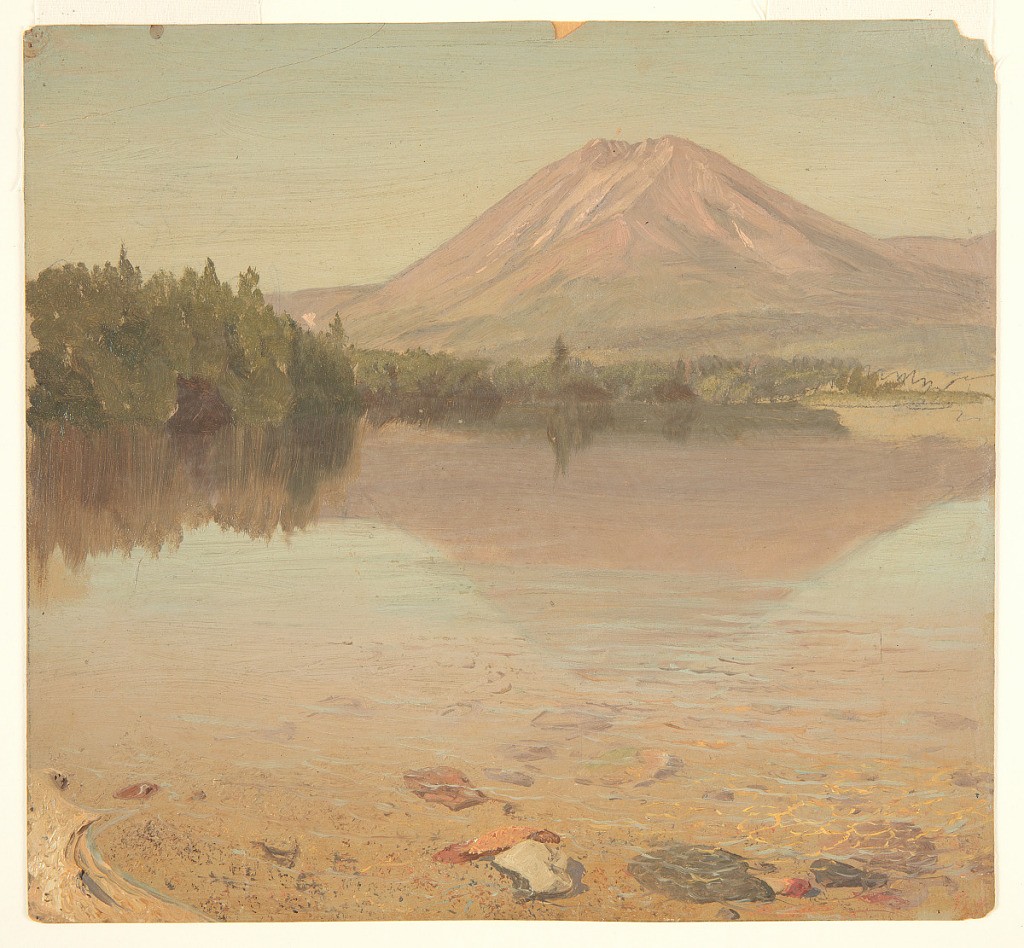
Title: Mt. Katahdin from Katahdin Lake, Maine
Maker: Frederic Edwin Church, American, 1826–1900
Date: probably 1877
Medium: Oil and graphite on paperboard
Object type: Drawing
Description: Landscape sketch showing a view of Mt. Katahdin from a sandy beach on the southeastern shore of Katahdin Lake in Maine. The immediate foreground is rendered in some detail, with various submerged rocks and gravel visible through the crystal clear and subtly rippling lake water. A small portion of the beach is visible in the extreme lower left corner. The heavily wooded shoreline of the lake bounds the lake at far left. The lake's surface, which extends from the foreground the middle distance, reflects the triangular shape and warm hues of Mt. Katahdin, which looms over the landscape in the background. The mountain's lower, wooded slopes and bald, alpine ridge are clearly visible despite the distance. The sky above is clear and greenish-blue.